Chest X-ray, PA view. Patient: 58 years old, sex F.
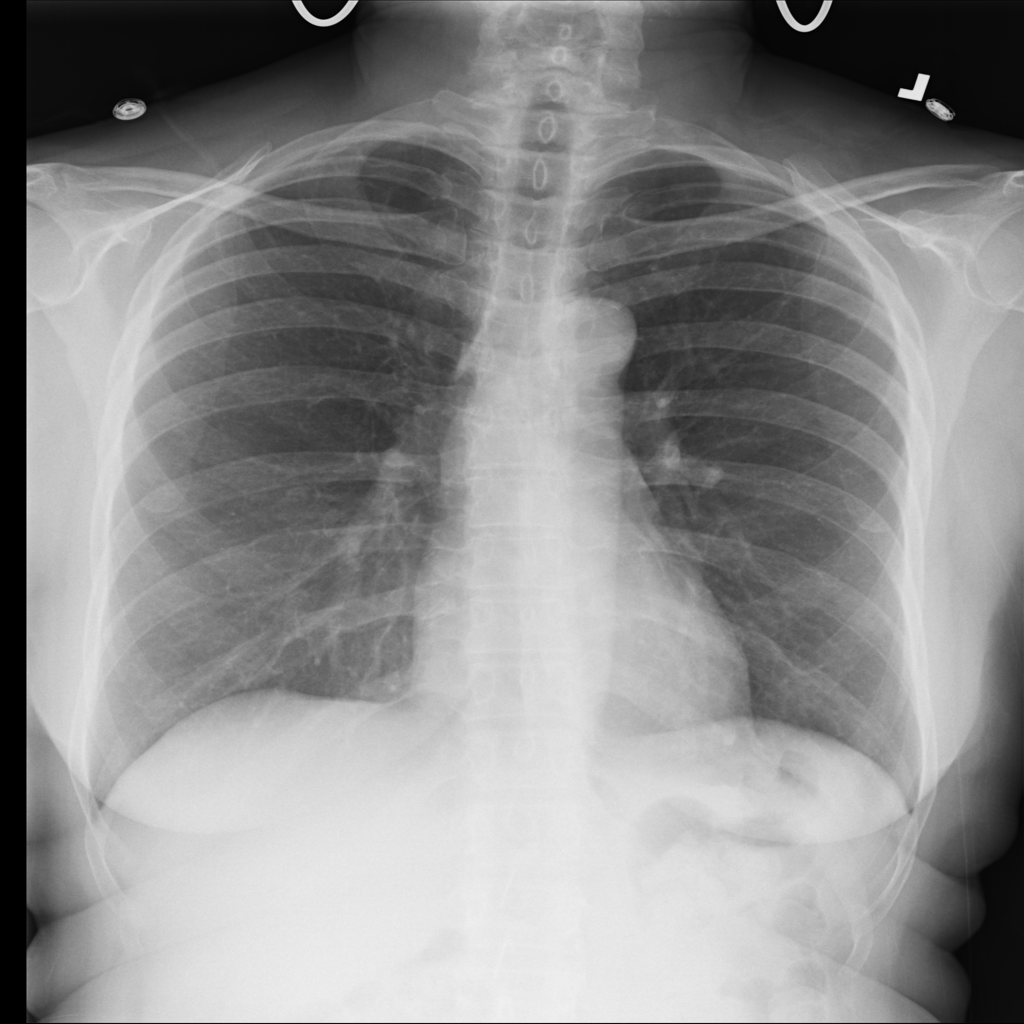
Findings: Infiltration